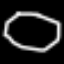
Label: octagon